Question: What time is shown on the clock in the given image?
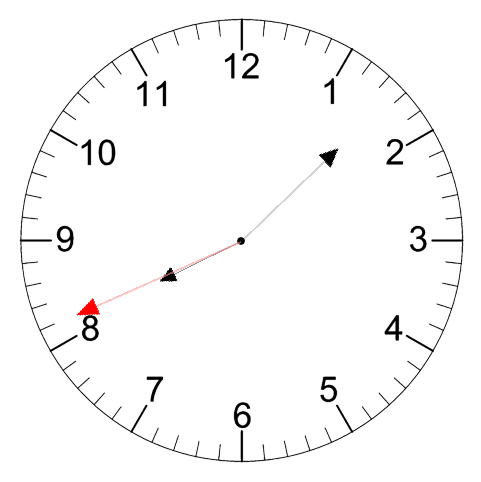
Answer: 08:07:41